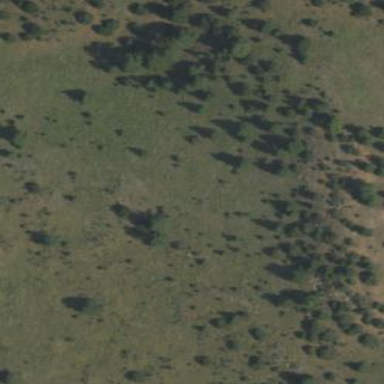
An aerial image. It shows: Evergreen woodland featuring needle-leaved trees.